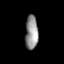
Tissue: prostate
Cell type: T cells
Senescence score: 0.3246
Nuclear area (px): 416
Mean DAPI intensity: 148.697